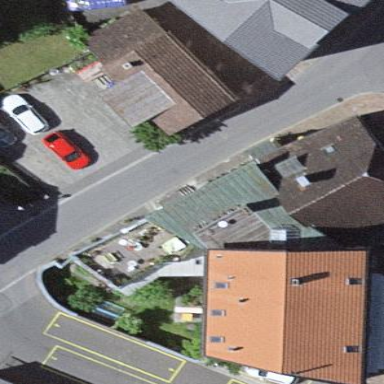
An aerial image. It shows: Image showing building with apartments.